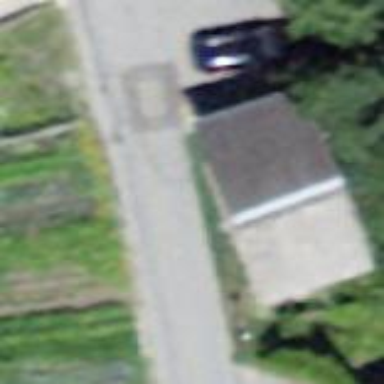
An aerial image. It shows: Barn.